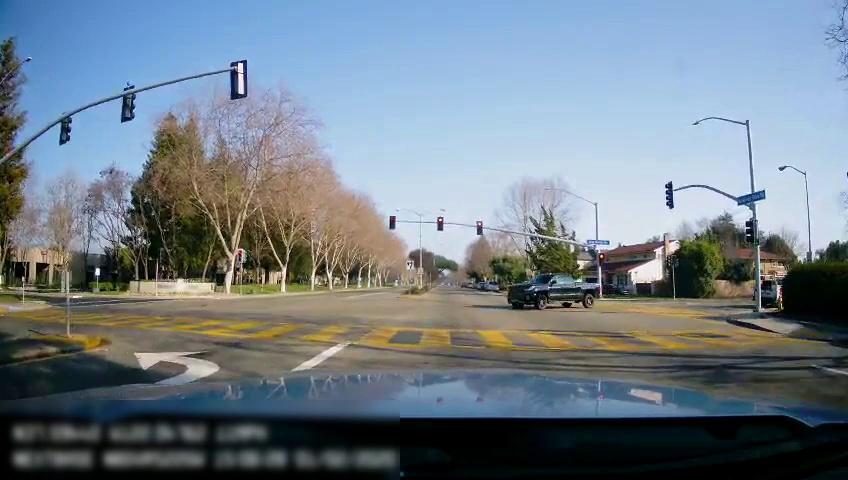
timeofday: Day
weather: Sunny
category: Drivable Space
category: Vehicles | Car
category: Vehicles | Truck
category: Vehicles | Truck
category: Vehicles | SUV
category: Lanes | Current Lane
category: Lanes | Current Lane
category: Lanes | Opposite Lane
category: Traffic | Lights
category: Traffic | Lights
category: Traffic | Lights
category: Traffic | Lights
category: Traffic | Lights
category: Traffic | Lights
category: Traffic | Lights
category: Traffic | Signs
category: Traffic | Signs
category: Traffic | Lights
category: Traffic | Lights
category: Traffic | Lights
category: Traffic | Signs
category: Traffic | Lights
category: Traffic | Lights